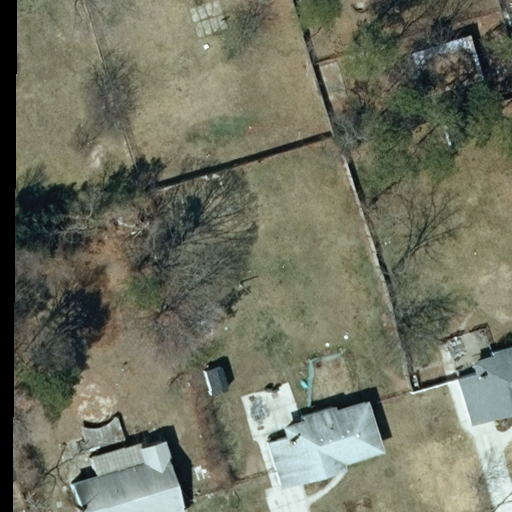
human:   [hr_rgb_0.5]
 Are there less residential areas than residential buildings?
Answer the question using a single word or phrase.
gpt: yes

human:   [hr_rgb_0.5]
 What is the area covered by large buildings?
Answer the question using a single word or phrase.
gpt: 0m2

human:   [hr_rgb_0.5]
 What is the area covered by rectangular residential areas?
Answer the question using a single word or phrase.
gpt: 10619m2

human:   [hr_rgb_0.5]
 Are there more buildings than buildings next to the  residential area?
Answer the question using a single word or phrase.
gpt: no

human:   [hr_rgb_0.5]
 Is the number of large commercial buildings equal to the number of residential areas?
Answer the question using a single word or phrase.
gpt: no

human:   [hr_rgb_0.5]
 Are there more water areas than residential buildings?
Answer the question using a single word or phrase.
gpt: no

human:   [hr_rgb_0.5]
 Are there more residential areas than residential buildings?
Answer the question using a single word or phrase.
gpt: no

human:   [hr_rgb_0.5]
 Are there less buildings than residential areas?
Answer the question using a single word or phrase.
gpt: no

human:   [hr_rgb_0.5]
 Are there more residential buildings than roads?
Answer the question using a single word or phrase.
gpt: yes

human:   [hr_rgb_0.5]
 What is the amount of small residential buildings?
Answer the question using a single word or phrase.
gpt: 0

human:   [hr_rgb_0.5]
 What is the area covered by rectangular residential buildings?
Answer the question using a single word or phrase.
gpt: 0m2

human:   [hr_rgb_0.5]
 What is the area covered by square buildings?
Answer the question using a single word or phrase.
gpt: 0m2

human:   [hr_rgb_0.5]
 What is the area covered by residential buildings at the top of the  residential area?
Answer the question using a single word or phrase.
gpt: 0m2

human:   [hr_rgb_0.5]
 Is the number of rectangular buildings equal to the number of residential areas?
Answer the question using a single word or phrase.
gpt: no

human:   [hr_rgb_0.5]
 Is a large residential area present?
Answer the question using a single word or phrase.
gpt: yes

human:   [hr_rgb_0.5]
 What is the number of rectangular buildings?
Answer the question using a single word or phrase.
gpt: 0

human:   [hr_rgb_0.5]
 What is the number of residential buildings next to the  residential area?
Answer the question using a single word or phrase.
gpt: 3

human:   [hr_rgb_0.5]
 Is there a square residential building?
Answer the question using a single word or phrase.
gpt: no

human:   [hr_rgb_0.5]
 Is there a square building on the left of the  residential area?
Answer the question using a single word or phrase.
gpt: no

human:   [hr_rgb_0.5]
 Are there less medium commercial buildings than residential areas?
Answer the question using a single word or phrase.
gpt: yes

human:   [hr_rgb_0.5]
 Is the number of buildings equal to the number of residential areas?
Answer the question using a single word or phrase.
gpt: no

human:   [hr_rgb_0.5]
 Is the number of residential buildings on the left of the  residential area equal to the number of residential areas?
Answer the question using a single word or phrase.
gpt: no

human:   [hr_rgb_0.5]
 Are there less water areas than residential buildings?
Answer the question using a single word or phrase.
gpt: yes

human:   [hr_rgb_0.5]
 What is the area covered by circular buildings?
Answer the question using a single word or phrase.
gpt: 0m2

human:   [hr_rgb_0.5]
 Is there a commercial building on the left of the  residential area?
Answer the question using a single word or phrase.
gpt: no

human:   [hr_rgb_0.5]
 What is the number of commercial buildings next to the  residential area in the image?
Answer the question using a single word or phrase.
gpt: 0

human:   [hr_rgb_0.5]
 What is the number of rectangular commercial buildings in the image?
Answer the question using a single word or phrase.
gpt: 0

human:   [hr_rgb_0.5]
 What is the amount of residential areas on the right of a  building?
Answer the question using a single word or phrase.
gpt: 1

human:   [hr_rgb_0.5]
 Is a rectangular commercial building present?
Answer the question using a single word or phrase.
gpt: no

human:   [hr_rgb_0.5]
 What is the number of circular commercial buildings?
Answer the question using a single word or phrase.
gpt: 0

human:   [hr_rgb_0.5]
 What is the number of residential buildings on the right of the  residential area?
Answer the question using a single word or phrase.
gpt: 0

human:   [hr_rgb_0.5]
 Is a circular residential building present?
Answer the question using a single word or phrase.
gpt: no

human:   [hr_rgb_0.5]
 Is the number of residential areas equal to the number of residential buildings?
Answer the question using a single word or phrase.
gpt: no

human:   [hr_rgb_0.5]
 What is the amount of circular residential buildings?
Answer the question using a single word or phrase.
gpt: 0

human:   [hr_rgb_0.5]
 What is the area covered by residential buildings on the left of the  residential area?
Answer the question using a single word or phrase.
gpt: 758m2

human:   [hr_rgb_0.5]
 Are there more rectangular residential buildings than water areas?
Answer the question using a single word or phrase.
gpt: no